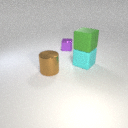
large green rubber cube above large cyan rubber cube